Field crop: maize
Growth stage: 2
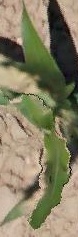
Species: maize